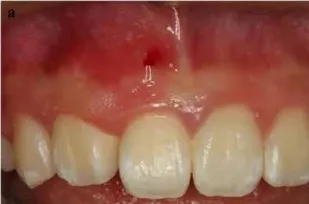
(a) Sinus tract with respect to tooth #8.
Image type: medical_photograph (other_medical_photograph)